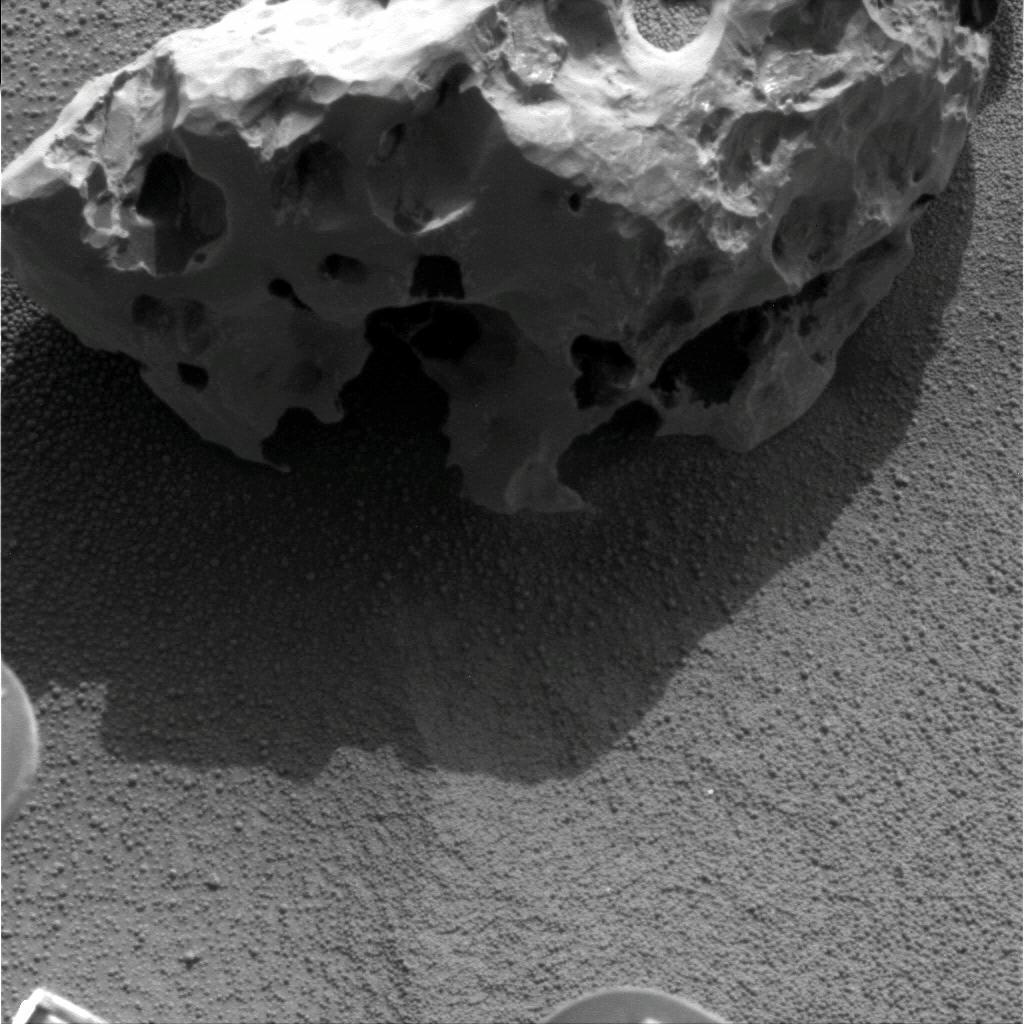
Terrain classes present: Background, Gravel / Sand / Soil, Rock, Shadow